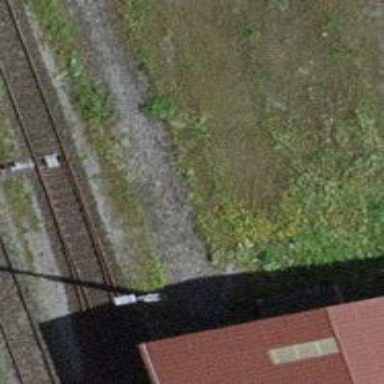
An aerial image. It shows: Railway buffer stop.